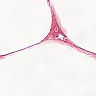
Metastatic tissue present: no